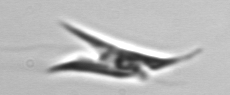
Label: Chrysochromulina_lanceolata